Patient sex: M
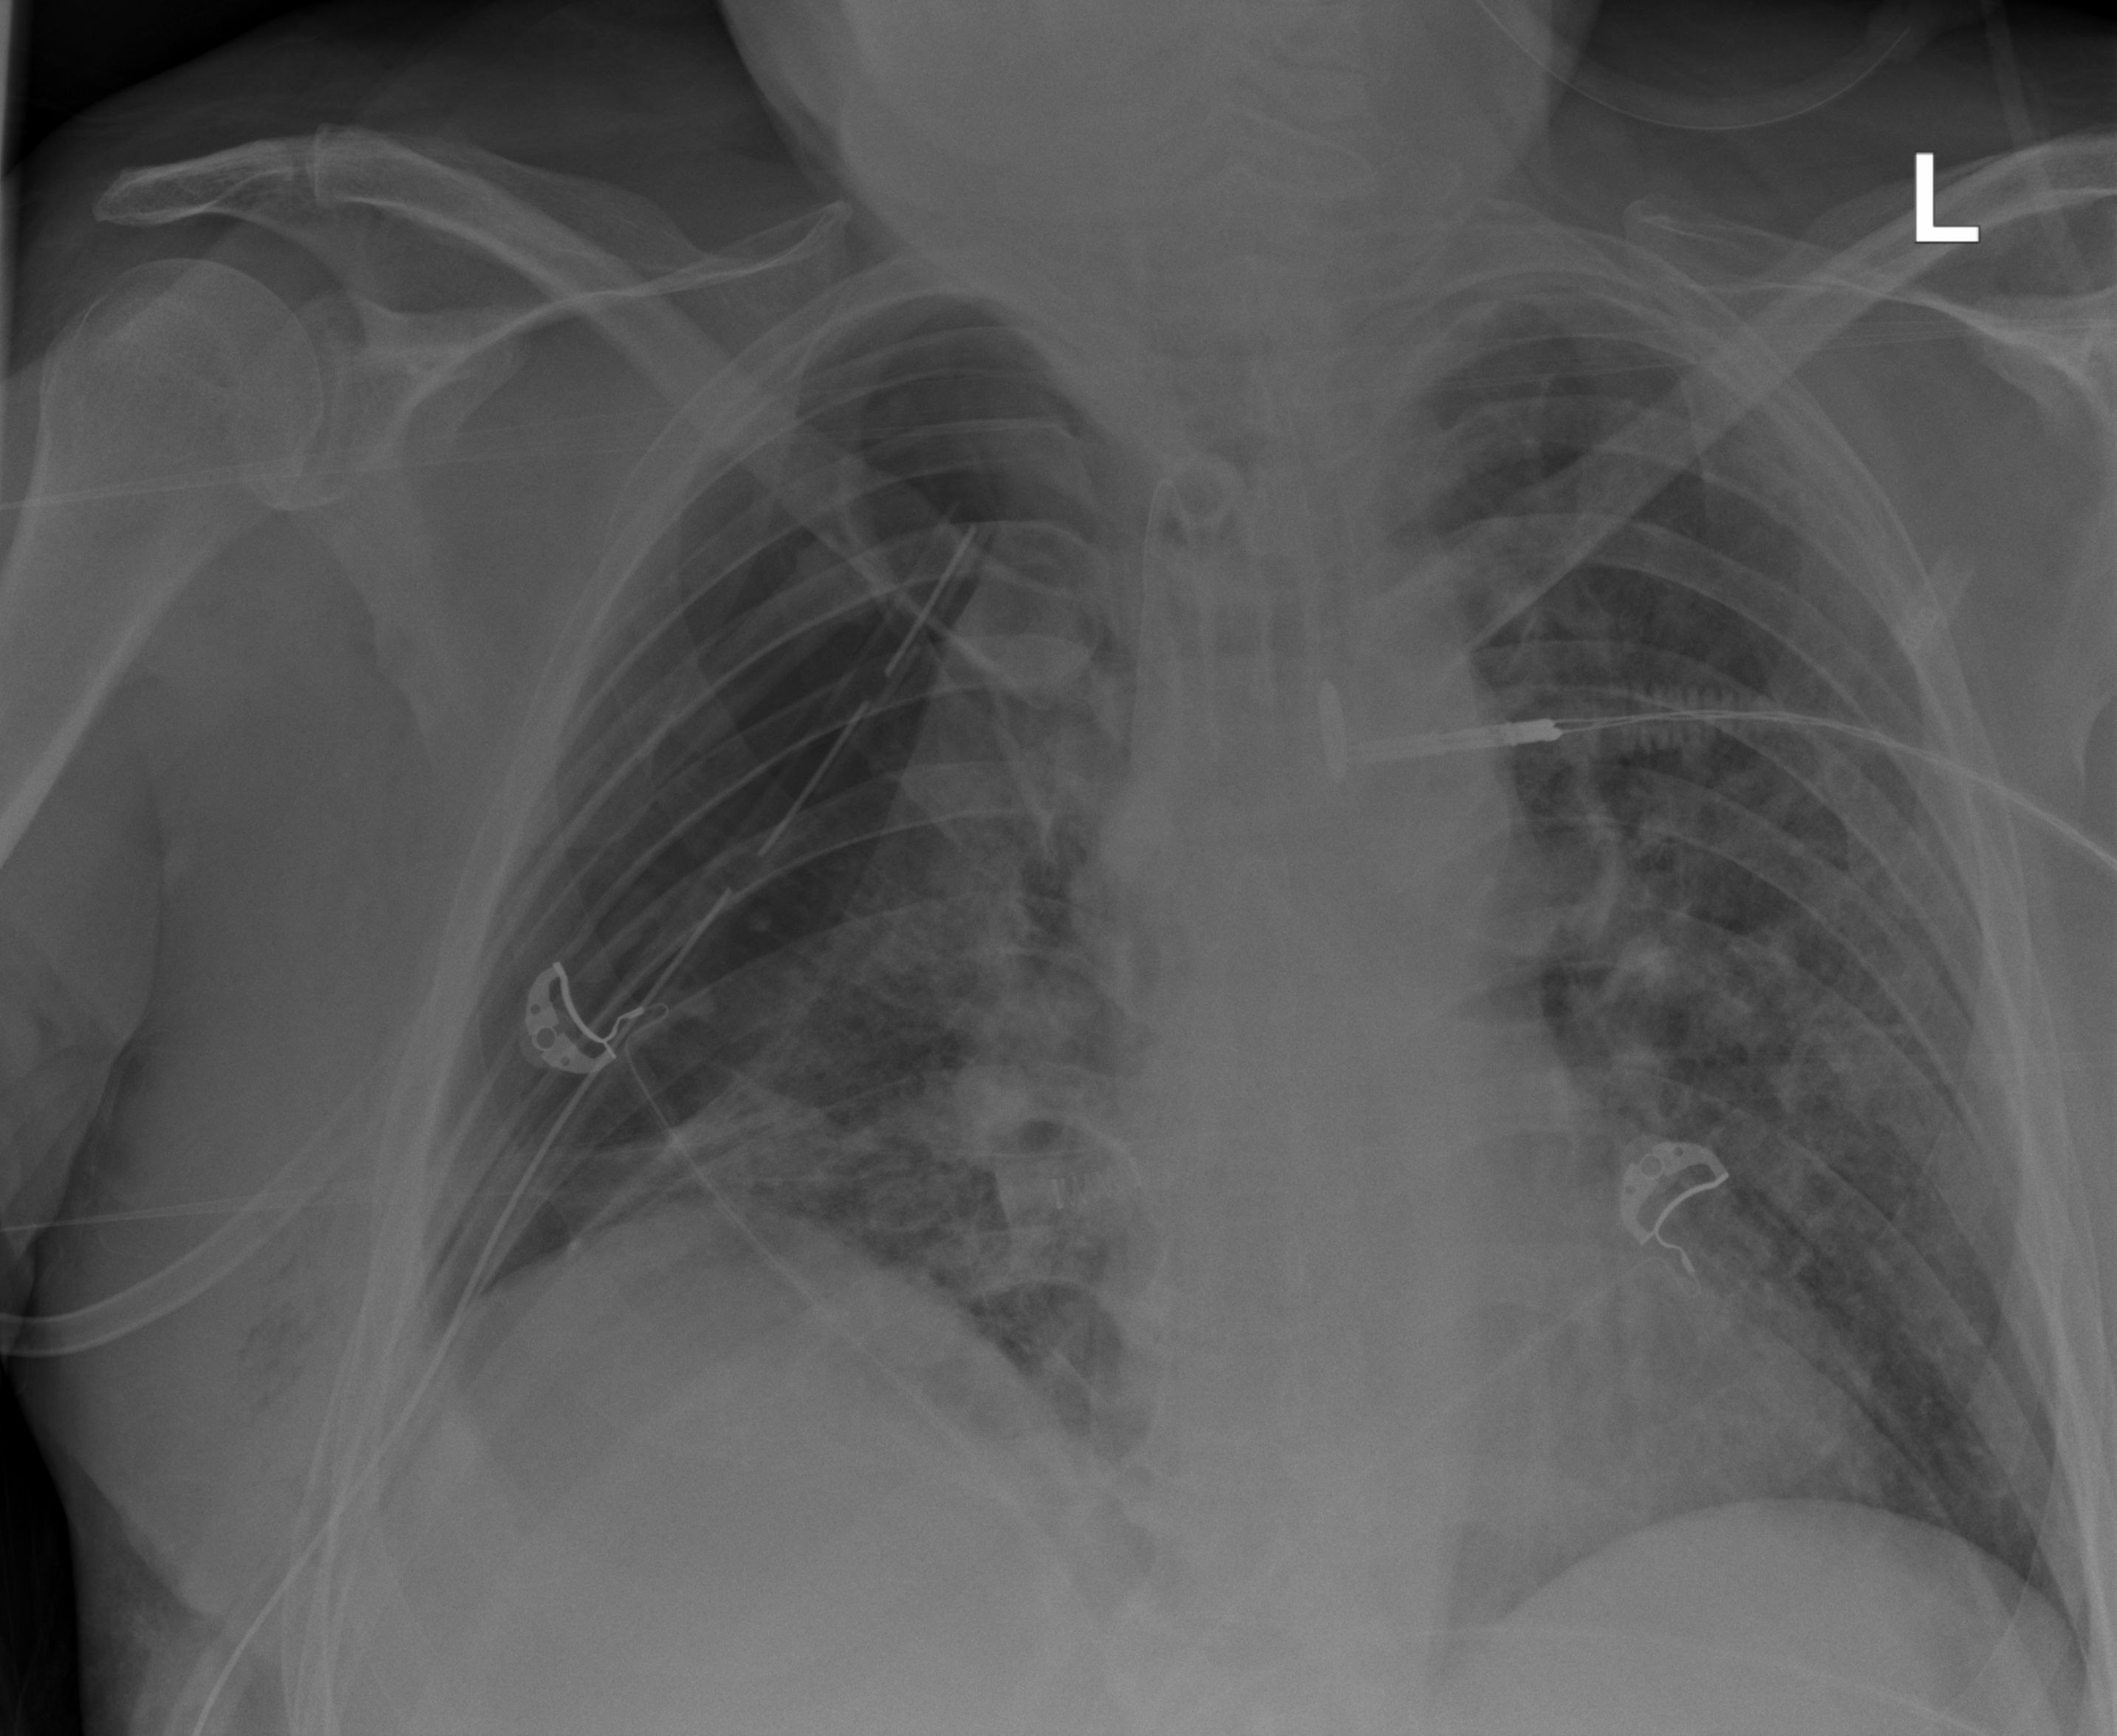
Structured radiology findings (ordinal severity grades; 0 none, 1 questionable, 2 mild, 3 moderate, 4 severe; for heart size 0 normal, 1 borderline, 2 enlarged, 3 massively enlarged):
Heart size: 1
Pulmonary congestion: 0
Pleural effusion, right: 0
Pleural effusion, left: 0
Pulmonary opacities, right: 2
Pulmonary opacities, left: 0
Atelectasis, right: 2
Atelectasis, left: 0